Question: I'm not sure how to express precisely what my problem is, so I'll just dive into what I have done and describe the problem as it occurs. Actual question is at the end of the post.
I'm using EF 4.3 with code-first, and have this general Category entity for organizing various types of content:
'''
public enum ContentType { Articles, Videos };
public class Category
{
public long ID { get; set; }
public long? ParentCategoryID { get; set; }
internal int ContentTypeValue { get; set; }
public string Title { get; set; }
public virtual Category ParentCategory { get; set; }
public virtual ICollection<Category> ChildCategories { get; set; }
public ContentType ContentType
{
get { return (ContentType) ContentTypeValue; }
set { ContentTypeValue = (int) value; }
}
}
'''
This is mapped to the database using the following definitions (I'm using a helper class, but Map simply refers to the concrete model builder for the entity):
'''
Map.Property( e => e.ContentTypeValue ).IsRequired().HasColumnName( "ContentType" );
Map.Property( e => e.Title ).IsRequired().HasMaxLength( 200 );
Map.HasOptional( e => e.ParentCategory ).WithMany( r => r.ChildCategories ).HasForeignKey( e => e.ParentCategoryID ).WillCascadeOnDelete( false );
'''
Note that Category does not provide references to other entity types (except itself).
Then I added an Article entity and the mapping for it:
'''
public class Article
{
public long ID { get; set; }
public long CategoryID { get; set; }
public string Title { get; set; }
public string Body { get; set; }
public virtual Category Category { get; set; }
}
Map.Property( e => e.Title ).IsRequired().HasMaxLength( 50 );
Map.Property( e => e.Body ).IsRequired().HasMaxLength( 4000 );
Map.HasRequired( e => e.Category ).WithMany().HasForeignKey( e => e.CategoryID ).WillCascadeOnDelete( false );
'''
This works fine and creates an Article table with PK(ID) and FK(CategoryID) to the Category table.
Next step was to add a similar entity and mapping definition for Video, which also worked as expected.
'''
public class Video
{
public long ID { get; set; }
public long CategoryID { get; set; }
public string Title { get; set; }
public string FileName { get; set; }
public virtual Category Category { get; set; }
}
Map.Property( e => e.Title ).IsRequired().HasMaxLength( 50 );
Map.Property( e => e.FileName ).IsRequired().HasMaxLength( 200 );
Map.HasRequired( e => e.Category ).WithMany().HasForeignKey( e => e.CategoryID ).WillCascadeOnDelete( false );
'''
However, now I would like for Article to have a direct reference to a particular Video (regardless of which category any of them is in), so in essence a 1:1 (required:optional) reference between the two.
'''
public class Article // broken
{
public long ID { get; set; }
public long CategoryID { get; set; }
public long? VideoID { get; set; }
public string Title { get; set; }
public string Body { get; set; }
public virtual Category Category { get; set; }
public virtual Video Video { get; set; }
}
'''
And to map the class I'd use the following:
'''
Map.Property( e => e.Title ).IsRequired().HasMaxLength( 50 );
Map.Property( e => e.Body ).IsRequired().HasMaxLength( 4000 );
Map.HasRequired( e => e.Category ).WithMany().HasForeignKey( e => e.CategoryID ).WillCascadeOnDelete( false );
Map.HasOptional( e => e.Video ).WithMany().HasForeignKey( e => e.VideoID ).WillCascadeOnDelete( false );
'''
As soon as I add such a reference, EF fails creating the database schema with an DbUpdateException, whose error message is along the lines of "Unable to determine the principal end of (constraint name). Multiple added entities may have the same primary key."
I can solve the problem by not having Video reference Category (or by not having Article reference Video, as in the first code shown), but that would defeat the generic purpose of the Category class and force me to maintain ArticleCategories, VideoCategories, etc.
To be perfectly clear what I need, here is the schema I'd like to end up with (note: the CategoryID in Video should not be nullable, contrary to the image):

How do I define such a relationship using code-first fluent notation?
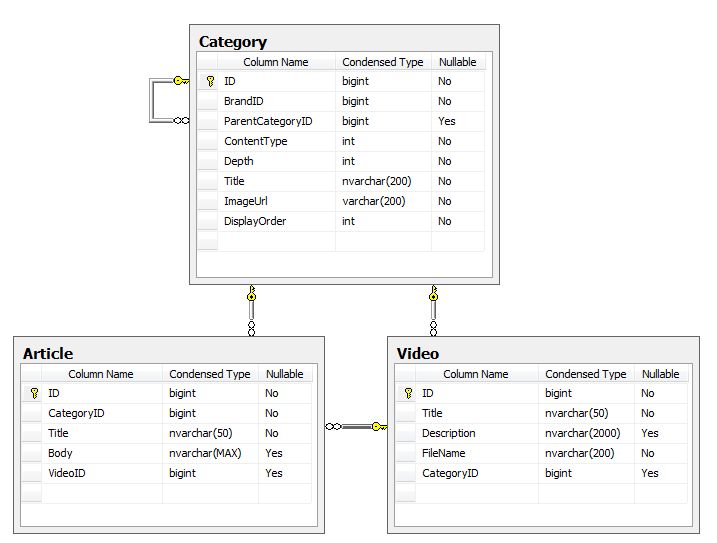
Answer: I'm unable to reproduce the issue, your configs are just fine (I'm using automatic migrations here).
Can you add the exact error it gives to you?
Anyway, that's my exact code: <URL>
And that's the generated SQL from Update-Database: <URL>
EDIT: ops, I didn't see the exact same answer from @BalazsTihanyi, sorry.